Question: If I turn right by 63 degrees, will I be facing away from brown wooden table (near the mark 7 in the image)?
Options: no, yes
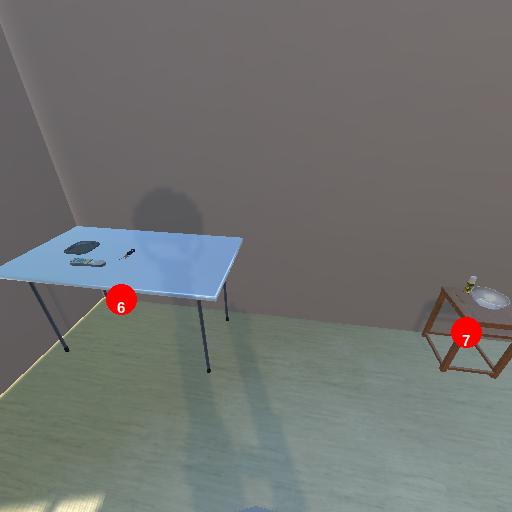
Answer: no